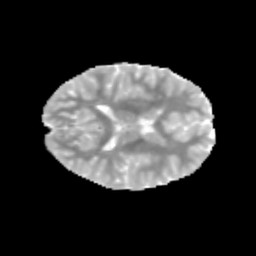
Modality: MD
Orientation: axial
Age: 11
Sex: female
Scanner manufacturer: siemens
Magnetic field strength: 3 T
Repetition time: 3.8 s
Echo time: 0.07 s